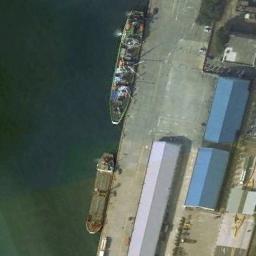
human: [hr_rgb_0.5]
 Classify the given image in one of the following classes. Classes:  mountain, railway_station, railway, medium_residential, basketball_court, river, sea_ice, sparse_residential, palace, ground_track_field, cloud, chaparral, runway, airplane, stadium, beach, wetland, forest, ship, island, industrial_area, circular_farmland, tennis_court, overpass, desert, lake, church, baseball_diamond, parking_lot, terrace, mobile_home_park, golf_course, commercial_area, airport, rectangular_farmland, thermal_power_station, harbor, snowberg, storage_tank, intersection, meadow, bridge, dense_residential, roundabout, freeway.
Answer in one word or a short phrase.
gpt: ship